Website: bh-photo
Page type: gifting
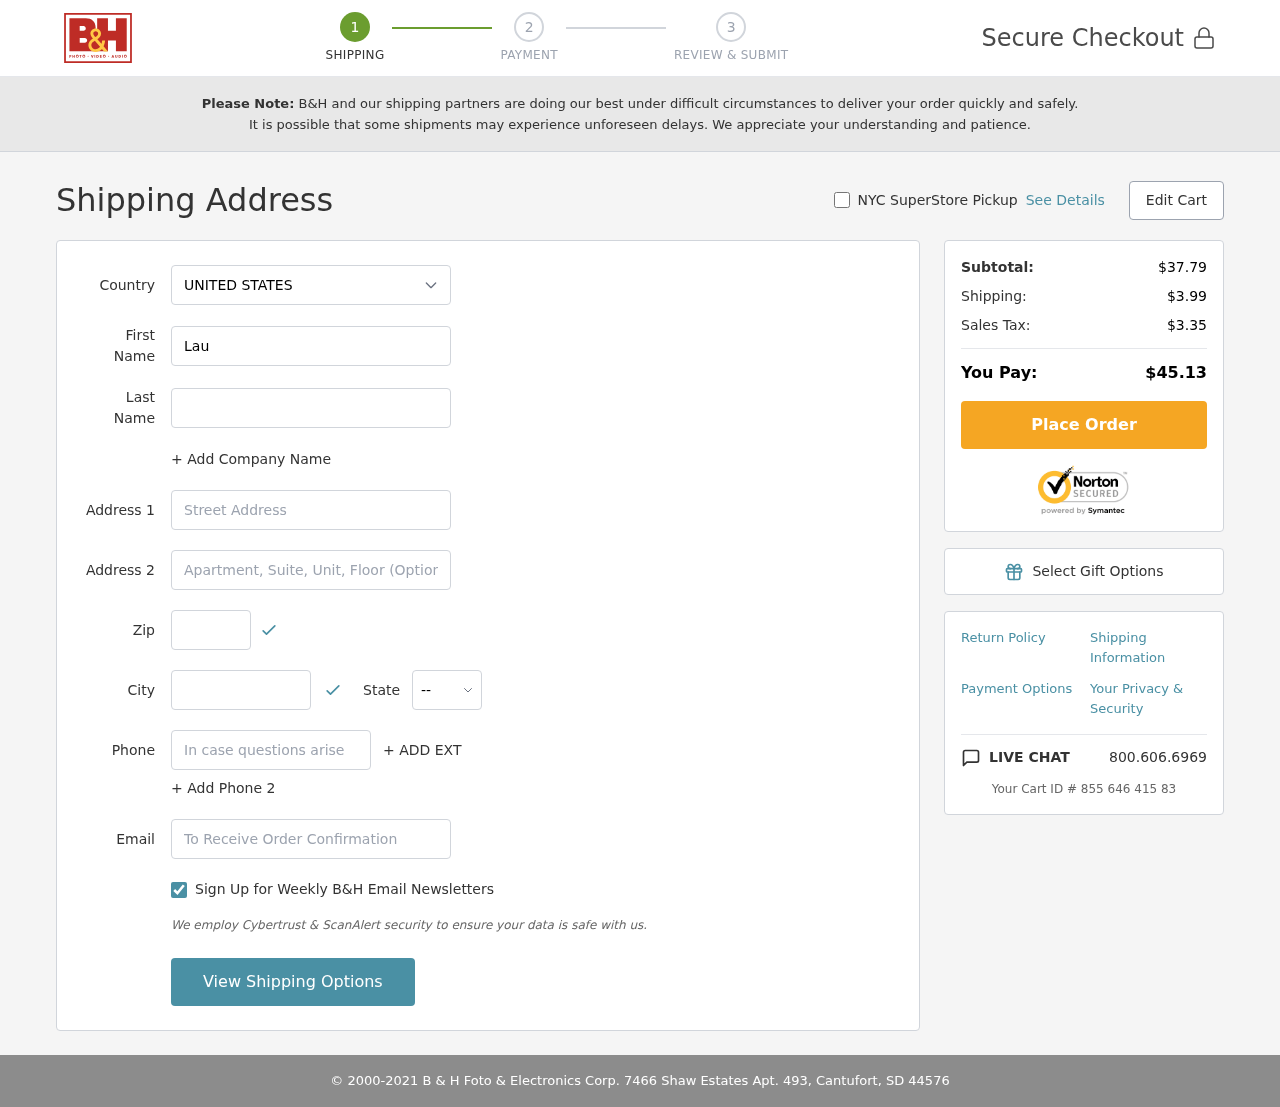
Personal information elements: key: PII_CITY
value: Cantufort
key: PII_COUNTRY
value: United States
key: PII_EMAIL
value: lmercado@yahoo.com
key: PII_FIRSTNAME
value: Laura
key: PII_LASTNAME
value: Mercado
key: PII_PHONE
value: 8983335564
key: PII_POSTCODE
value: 44576
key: PII_STATE_ABBR
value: SD
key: PII_STREET
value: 7466 Shaw Estates Apt. 493
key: PII_STREET2
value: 202 Williams Forge Apt. 169
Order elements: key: ORDER_SUBTOTAL
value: $37.79
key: ORDER_SHIPPING_COST
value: $3.99
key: ORDER_TAX
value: $3.35
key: ORDER_TOTAL
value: $45.13
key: ORDER_ID
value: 855 646 415 83